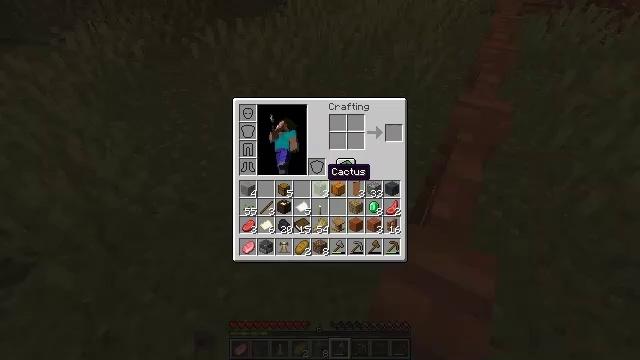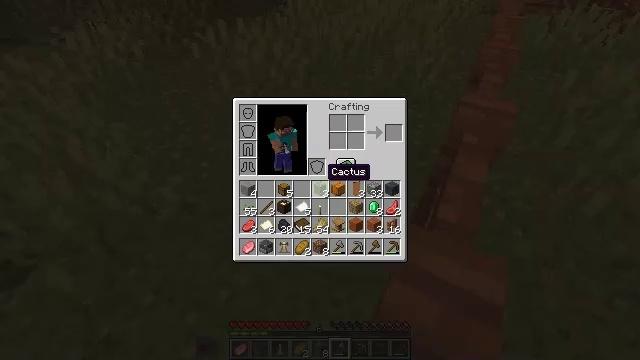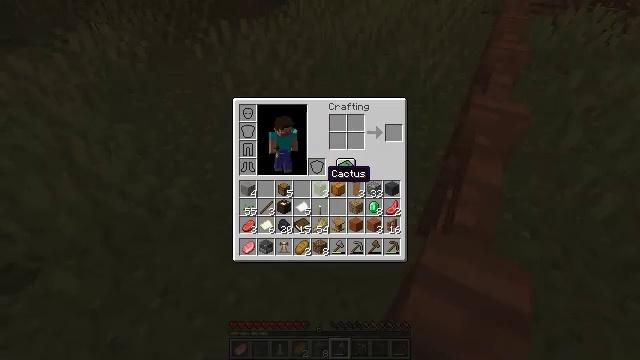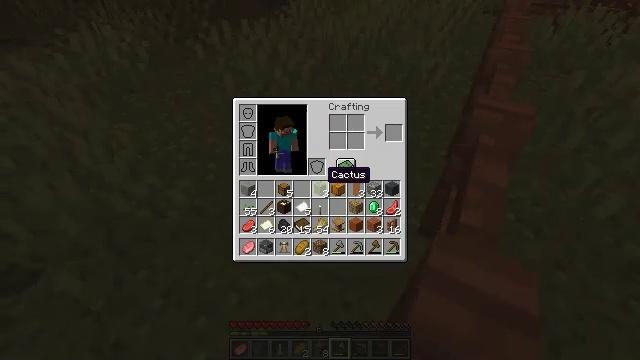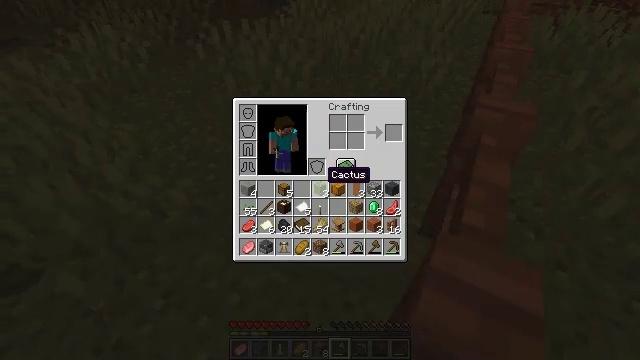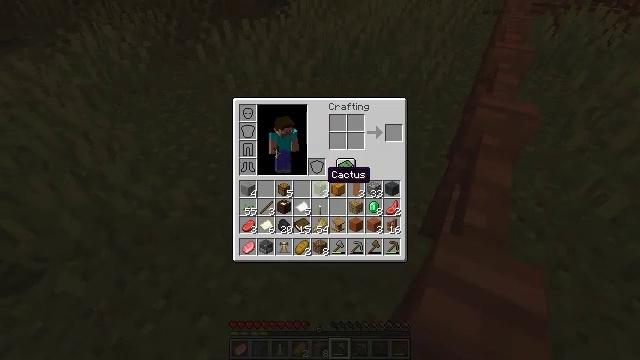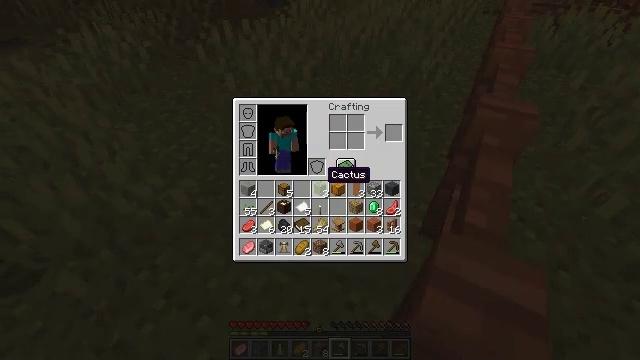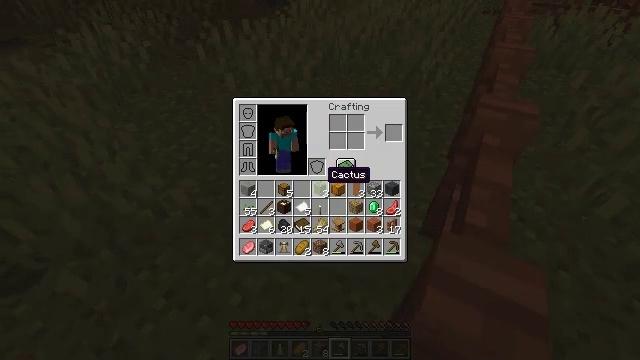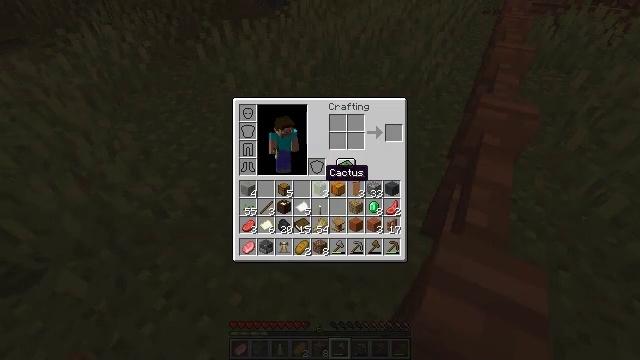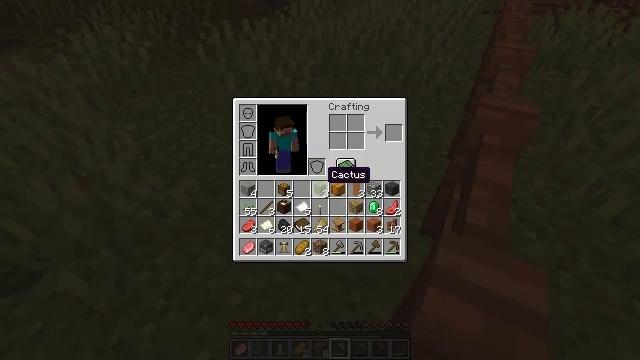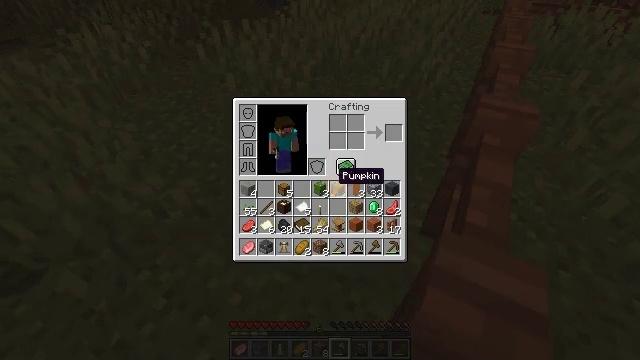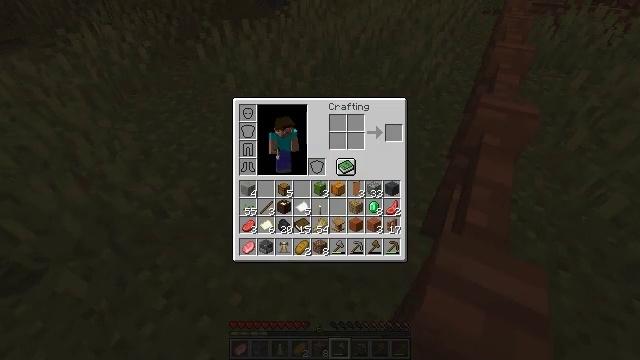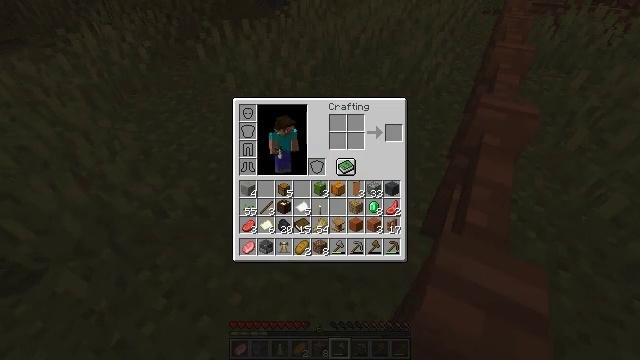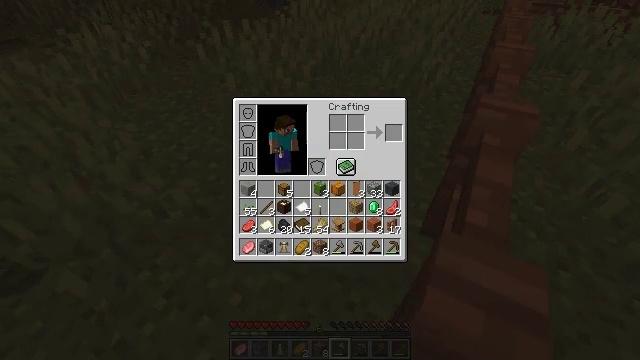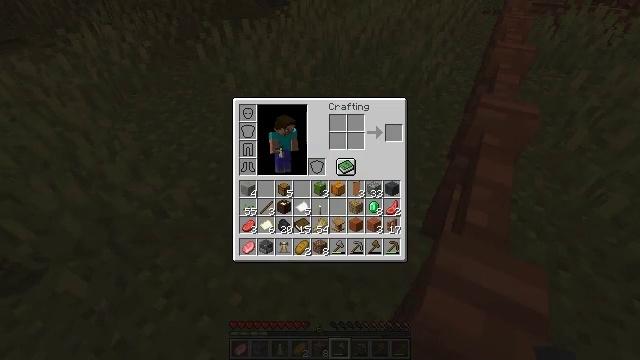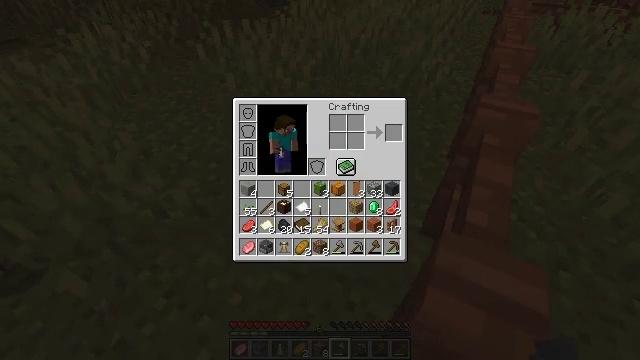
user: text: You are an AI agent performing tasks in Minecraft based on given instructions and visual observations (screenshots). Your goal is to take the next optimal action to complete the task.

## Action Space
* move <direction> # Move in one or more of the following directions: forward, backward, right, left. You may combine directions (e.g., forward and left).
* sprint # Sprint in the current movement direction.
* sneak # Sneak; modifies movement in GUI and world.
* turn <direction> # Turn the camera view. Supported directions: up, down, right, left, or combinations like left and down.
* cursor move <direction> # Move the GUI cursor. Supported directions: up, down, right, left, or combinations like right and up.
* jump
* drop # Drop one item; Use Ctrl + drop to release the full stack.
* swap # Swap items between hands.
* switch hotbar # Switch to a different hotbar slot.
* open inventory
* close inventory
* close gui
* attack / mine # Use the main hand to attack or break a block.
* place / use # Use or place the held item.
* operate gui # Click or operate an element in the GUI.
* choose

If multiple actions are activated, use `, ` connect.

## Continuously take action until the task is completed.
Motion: motion action
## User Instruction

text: Mine the acacia fence.
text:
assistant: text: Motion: open inventory
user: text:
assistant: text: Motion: open inventory
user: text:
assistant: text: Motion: no_op
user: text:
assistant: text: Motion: no_op
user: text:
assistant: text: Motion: no_op
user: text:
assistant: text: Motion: no_op
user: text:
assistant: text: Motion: no_op
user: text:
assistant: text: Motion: no_op
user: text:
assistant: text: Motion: no_op
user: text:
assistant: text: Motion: cursor move right
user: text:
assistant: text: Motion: cursor move right and up
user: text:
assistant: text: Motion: cursor move right and up
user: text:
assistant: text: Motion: cursor move right
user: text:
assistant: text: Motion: no_op
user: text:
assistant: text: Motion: no_op
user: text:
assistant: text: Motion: cursor move right
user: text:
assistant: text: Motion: no_op
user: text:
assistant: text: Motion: no_op
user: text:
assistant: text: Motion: no_op
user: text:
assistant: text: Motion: no_op
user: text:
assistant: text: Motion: no_op
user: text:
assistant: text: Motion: close inventory
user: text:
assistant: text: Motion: close inventory
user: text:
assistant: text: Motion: turn right and up, close inventory
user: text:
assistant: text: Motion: turn right and up
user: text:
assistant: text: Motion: turn right
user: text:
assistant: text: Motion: turn right
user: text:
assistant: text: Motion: turn right
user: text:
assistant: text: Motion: turn right, attack / mine
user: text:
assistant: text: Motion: turn right and down, attack / mine